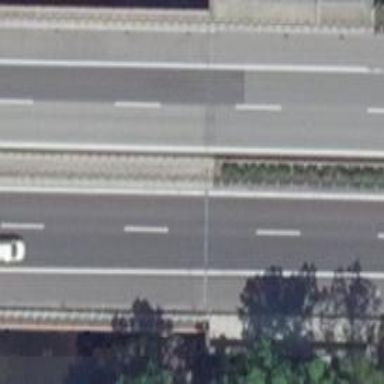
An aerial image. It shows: Motorway bridge with asphalt surface.